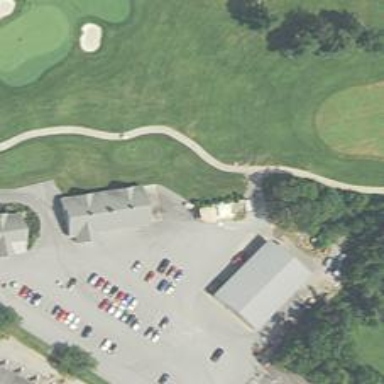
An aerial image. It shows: View of golf hole.